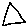
Label: triangle